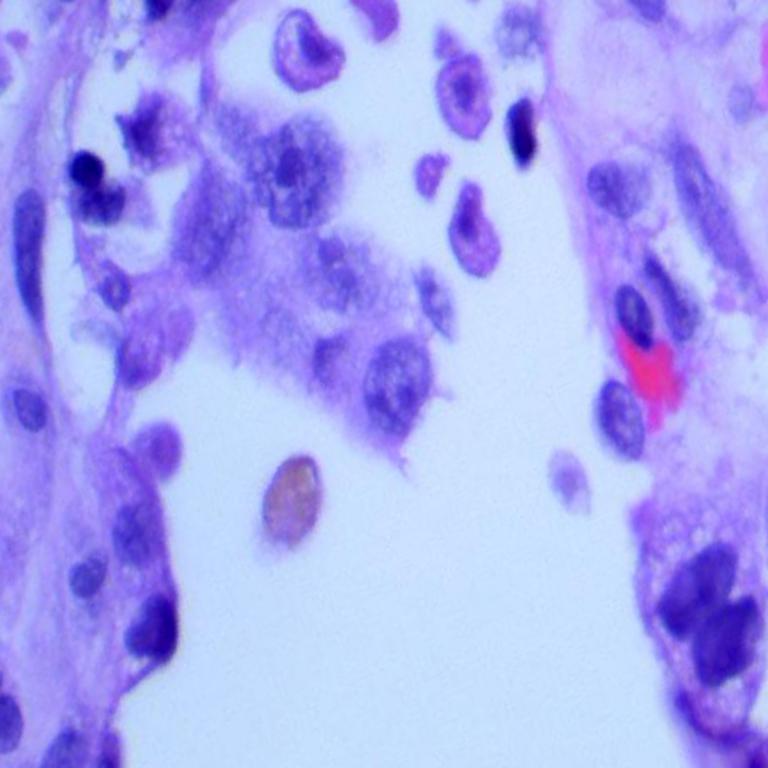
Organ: lung
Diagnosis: adenocarcinomas